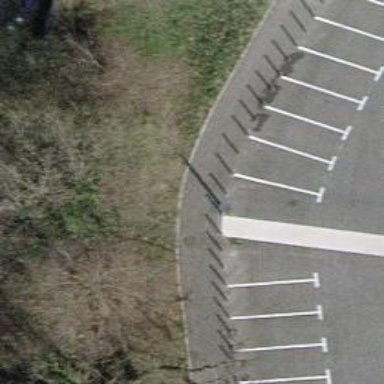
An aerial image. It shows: Bollard barrier.